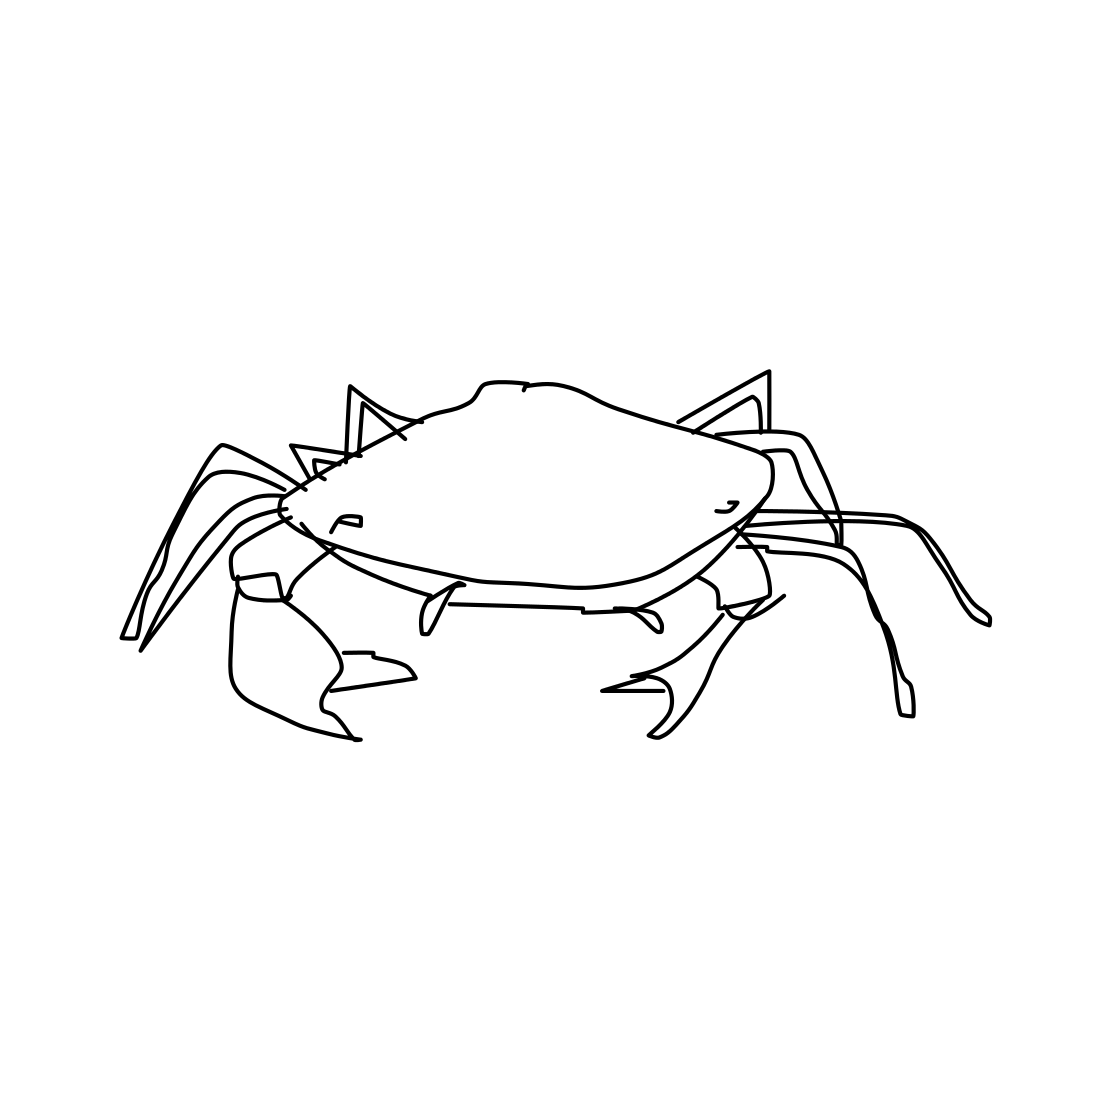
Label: crab